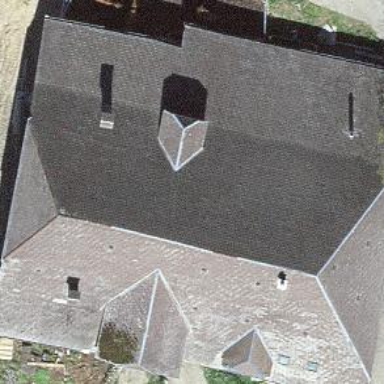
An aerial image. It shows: Restaurant located in farm building.